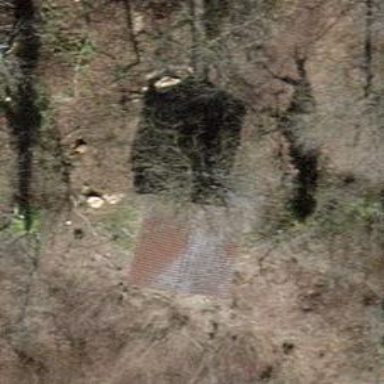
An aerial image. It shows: Bench for seating.